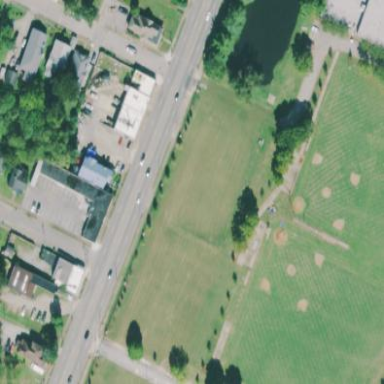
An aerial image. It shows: Baseball pitch for leisure land.